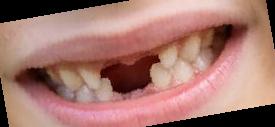
Condition: hypodontia